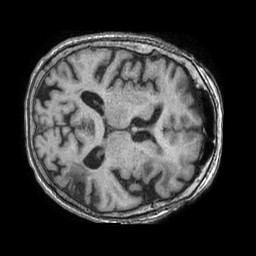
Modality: T1w
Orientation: axial
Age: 84
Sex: female
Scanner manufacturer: philips
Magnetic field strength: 1.5 T
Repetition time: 0.007535 s
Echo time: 0.003423 s